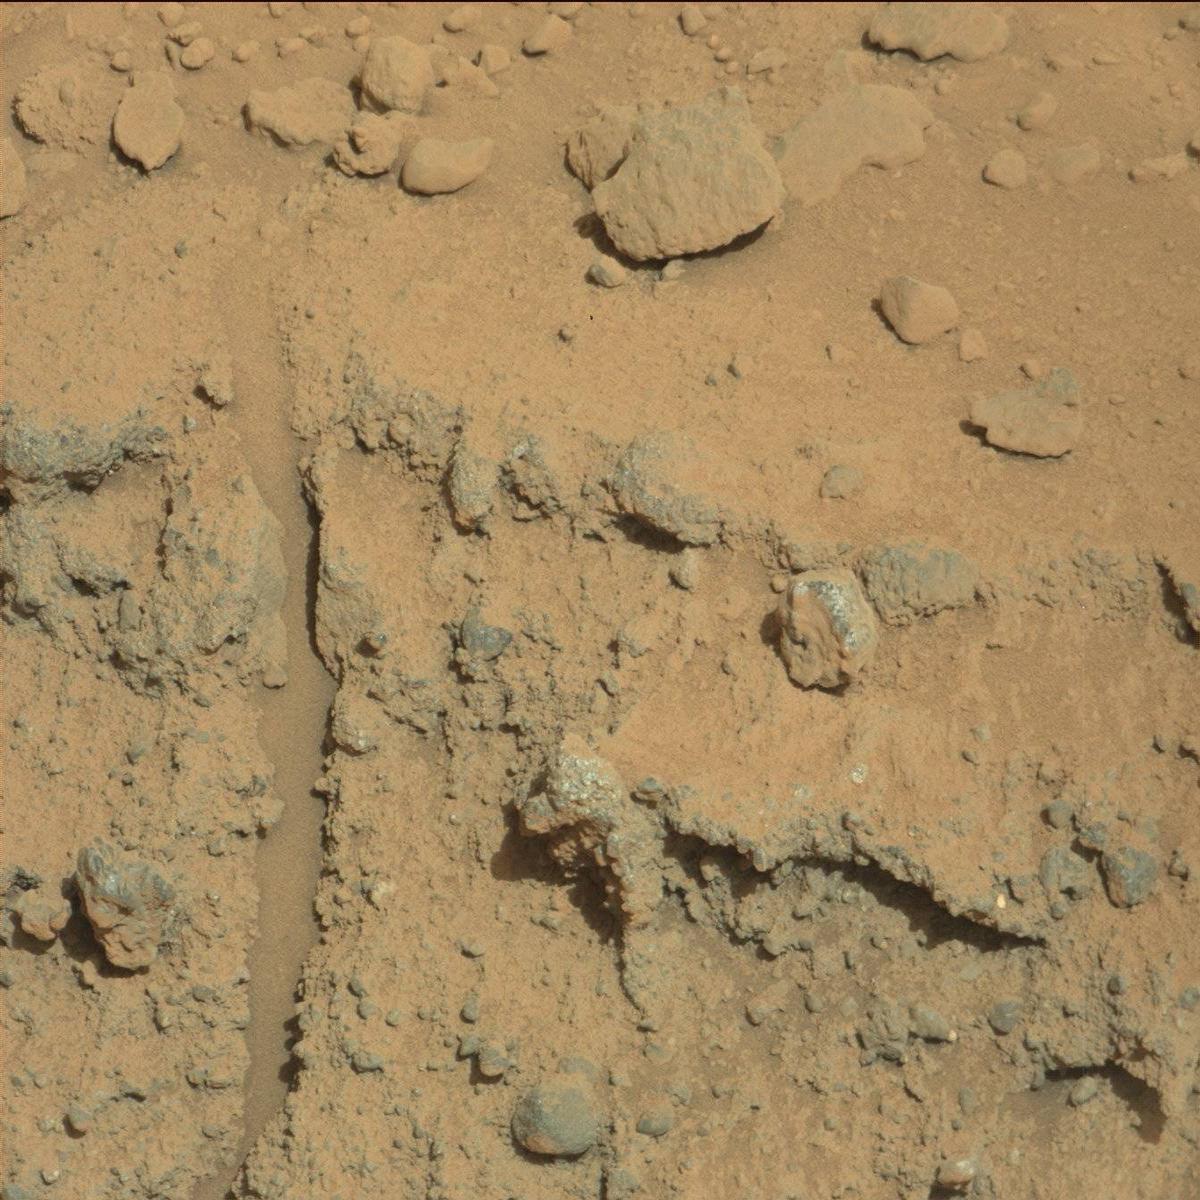
Terrain classes present: Bedrock, Rock, Sand / Soil